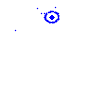
Particle: pion